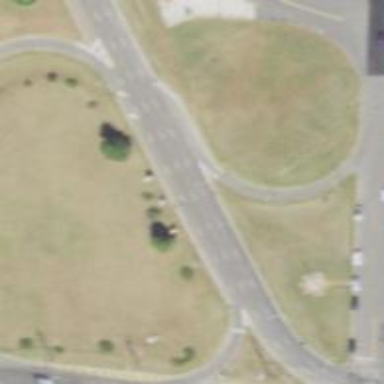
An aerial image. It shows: Circular junction on trunk expressway.